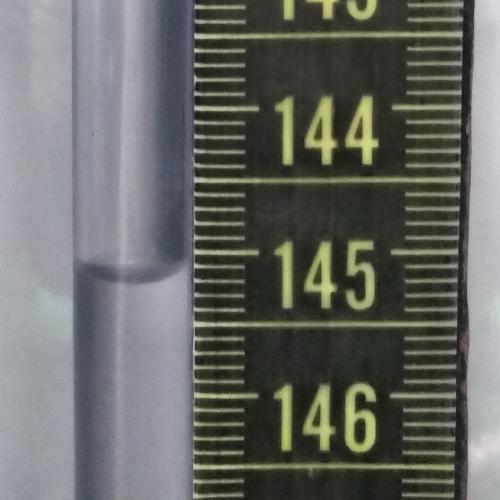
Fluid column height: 145.2 cm